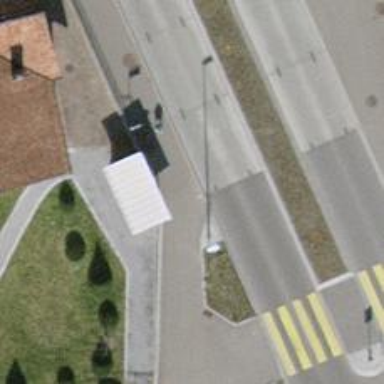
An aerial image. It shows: Platform with shelter for public transport.